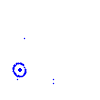
Particle: kaon